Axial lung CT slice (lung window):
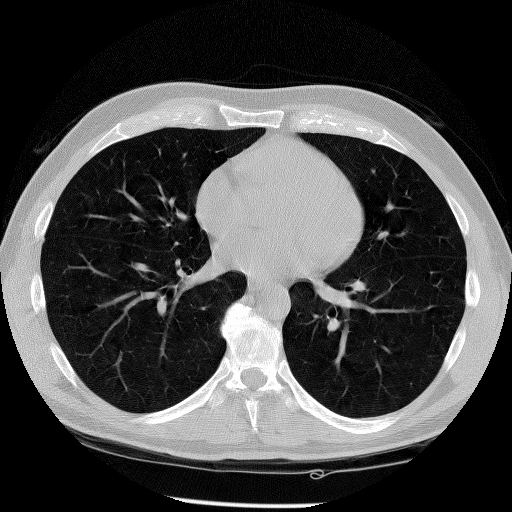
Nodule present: no